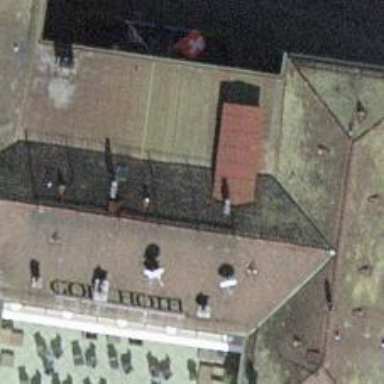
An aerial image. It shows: Hotel.